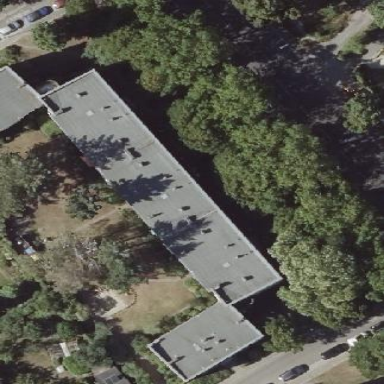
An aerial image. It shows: Modern apartments building.